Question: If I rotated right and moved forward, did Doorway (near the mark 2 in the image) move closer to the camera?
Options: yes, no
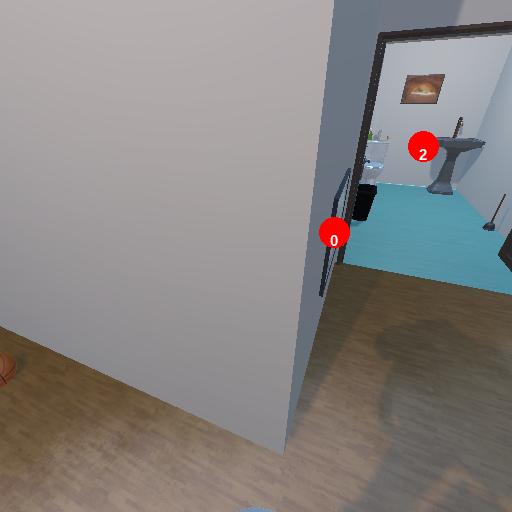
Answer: yes